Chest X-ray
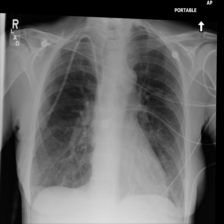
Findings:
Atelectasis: negative
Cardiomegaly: negative
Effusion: negative
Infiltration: positive
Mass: negative
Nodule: negative
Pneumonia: negative
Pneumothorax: negative
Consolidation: negative
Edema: positive
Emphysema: negative
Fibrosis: negative
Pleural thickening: negative
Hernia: negative